Question: Hey guys can somebody show me a way good way of concatenating these strings with commas
Basically Im building a header criteria string showing which forms variables have been selected. I need to put commas in between the values and keep the break tags in place...can somebody see a better way to do it. I didnt want commas if there were just on value
This is what it looks like currently formatted:

'''
protected final String getCriteriaHeader(MetricFilterCriteriaForm form)
{
String filterCriteria = "<br/>";
}
if (form.isSacNone() || form.isSac1() || form.isSac2() || form.isSac3())
{
filterCriteria = filterCriteria + "SAC:";
}
if (form.isSacNone())
{
filterCriteria = filterCriteria + " NONE";
}
if (form.isSac1())
{
filterCriteria = filterCriteria + " 1";
}
if (form.isSac2())
{
filterCriteria = filterCriteria + " 2";
}
if (form.isSac3())
{
filterCriteria = filterCriteria + " 3";
}
if (form.isSac1() || form.isSac2() || form.isSac3())
{
filterCriteria = filterCriteria + "<br/>";
}
if (form.isRegularScheduleType() || form.isLotScheduleType() || form.isBatchScheduleType())
{
filterCriteria = filterCriteria + "Schedule Type:";
}
if (form.isRegularScheduleType())
{
filterCriteria = filterCriteria + " Regular";
}
if (form.isLotScheduleType())
{
filterCriteria = filterCriteria + " Lot";
}
if (form.isBatchScheduleType())
{
filterCriteria = filterCriteria + " Batch";
}
return filterCriteria;
}
'''
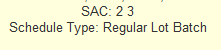
Answer: At first avoid creating so much String instances by using 'StringBuilder'. Then nest the conditions to speed things up a bit and to get more structure.
'''
protected final String getCriteriaHeader(MetricFilterCriteriaForm form)
{
StringBuilder filterCriteria = new StringBuilder("<br/>");
if (form.isSacNone() || form.isSac1() || form.isSac2() || form.isSac3())
{
filterCriteria.append("SAC:");
if (form.isSacNone())
filterCriteria.append(" NONE");
if (form.isSac1() || form.isSac2() || form.isSac3())
{
if (form.isSac1())
filterCriteria.append(" 1,");
if (form.isSac2())
filterCriteria.append(" 2,");
if (form.isSac3())
filterCriteria.append(" 3,");
if(','==filterCriteria.charAt(filterCriteria.length-1) )
filterCriteria.deleteCharAt(filterCriteria.length-1)
filterCriteria.append("<br/>");
}
}
if (form.isRegularScheduleType() || form.isLotScheduleType() || form.isBatchScheduleType())
{
filterCriteria.append("Schedule Type:");
if (form.isRegularScheduleType())
filterCriteria.append(" Regular,");
if (form.isLotScheduleType())
filterCriteria.append(" Lot,");
if (form.isBatchScheduleType())
filterCriteria.append(" Batch,");
if(','==filterCriteria.charAt(filterCriteria.length-1) )
filterCriteria.deleteCharAt(filterCriteria.length-1)
}
return filterCriteria.toString();
}
'''
If only one condition can be true,you can also use 'else if' instead of cascades of 'if'.